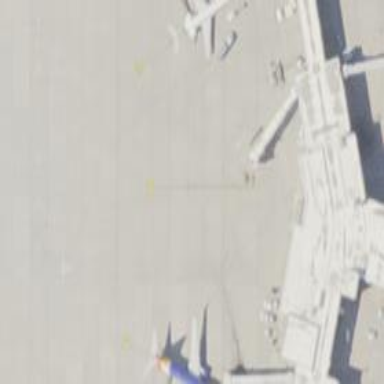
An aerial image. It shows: Airport gate.